（2025·上海虹口·一模）如图，在 $\triangle ABC$ 中，点 $D$、$E$ 分别在边 $AB$、$AC$ 上，连接 $BE$、$DE$，如果 $BD = 2AD$，$DE \parallel BC$，$\vec{AB} = \vec{a}$，$\vec{AC} = \vec{b}$，用 $\vec{a}$、$\vec{b}$ 表示 $\vec{BE} = $ \underline{\quad\quad\quad}.

figure1

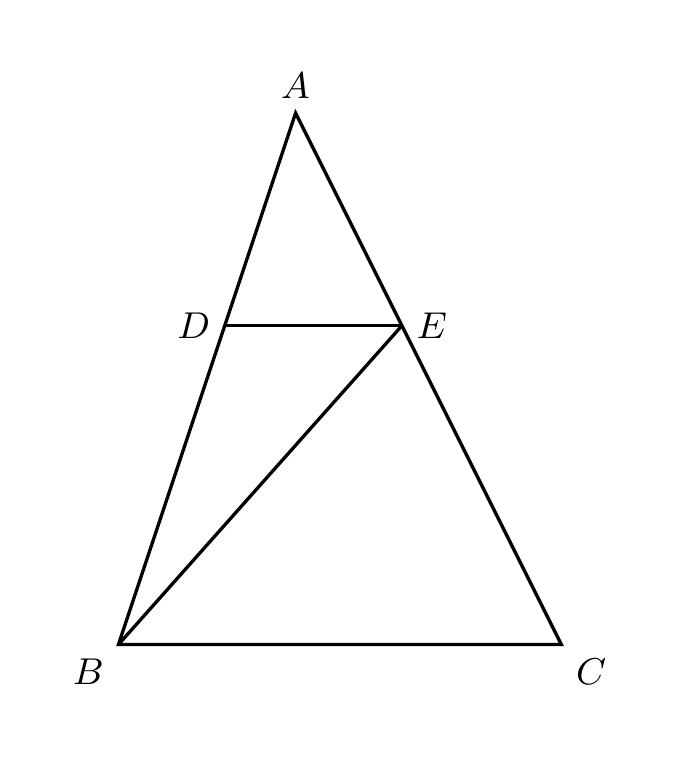
【解答】
【答案】$-\vec{a} + \dfrac{1}{3}\vec{b}$

【分析】本题考查了相似三角形的性质与判定以及平面向量，先证明 $\triangle ADE \sim \triangle ABC$，再利用比例关系结合平面向量的运算法则进行计算即可.

【详解】$\because BD = 2AD, \ \vec{AB} = \vec{a}$

$\therefore \vec{BD} = -\dfrac{2}{3}\vec{a}$

$\because DE \parallel BC$

$\therefore \triangle ADE \sim \triangle ABC$

$\therefore \dfrac{DE}{BC} = \dfrac{AD}{AB} = \dfrac{1}{3}$

$\because \vec{BC} = \vec{AC} - \vec{AB} = \vec{b} - \vec{a}$

$\therefore \vec{DE} = \dfrac{1}{3}\vec{BC} = \dfrac{1}{3}\vec{b} - \dfrac{1}{3}\vec{a}$

$\therefore \vec{BE} = \vec{BD} + \vec{DE} = -\dfrac{2}{3}\vec{a} + \dfrac{1}{3}\vec{b} - \dfrac{1}{3}\vec{a} = -\vec{a} + \dfrac{1}{3}\vec{b}$

故答案为：$-\vec{a} + \dfrac{1}{3}\vec{b}$.